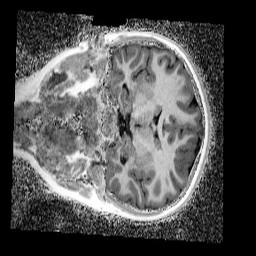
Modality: UNIT1_denoised
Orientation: coronal
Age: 9
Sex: female
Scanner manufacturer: siemens
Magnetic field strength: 3 T
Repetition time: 4 s
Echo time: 0.00299 s